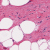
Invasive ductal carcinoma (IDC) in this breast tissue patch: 0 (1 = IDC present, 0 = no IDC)